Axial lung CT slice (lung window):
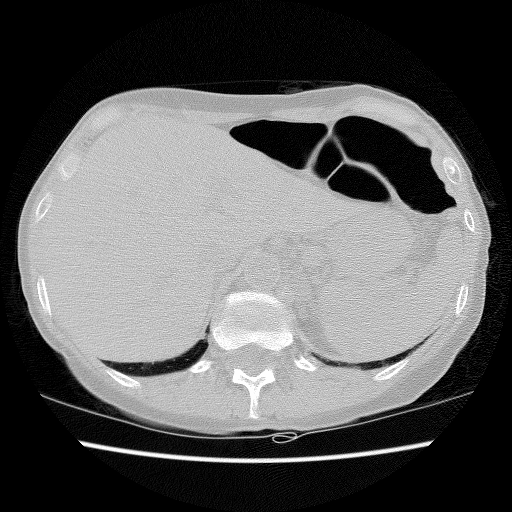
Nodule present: no